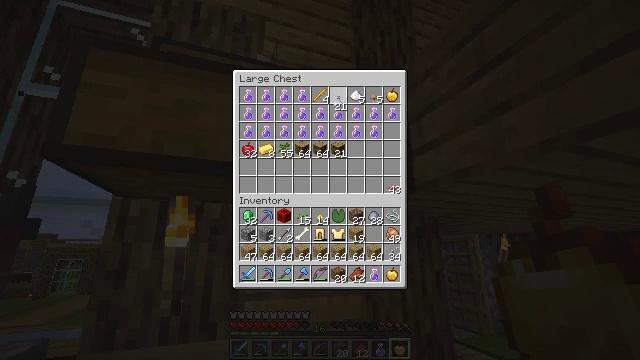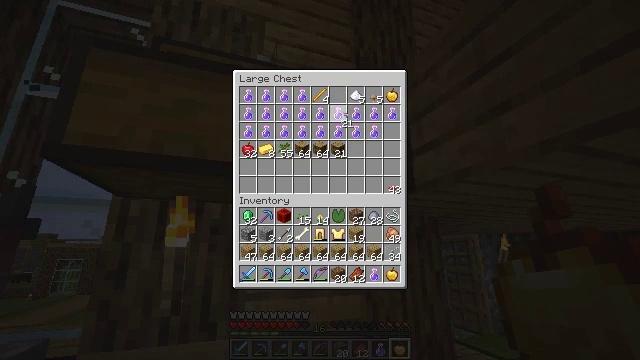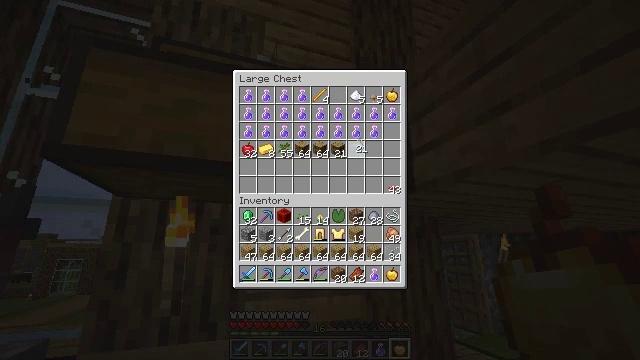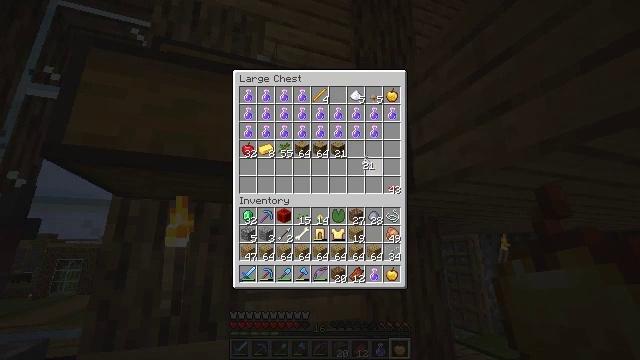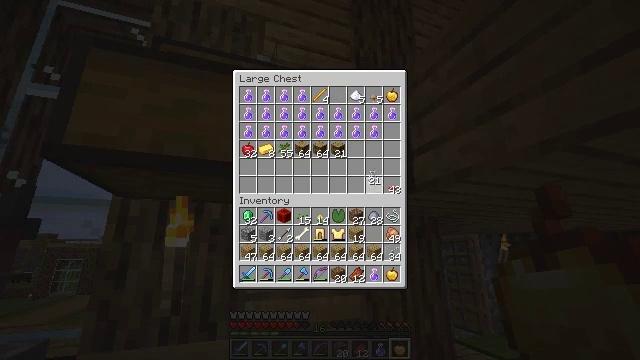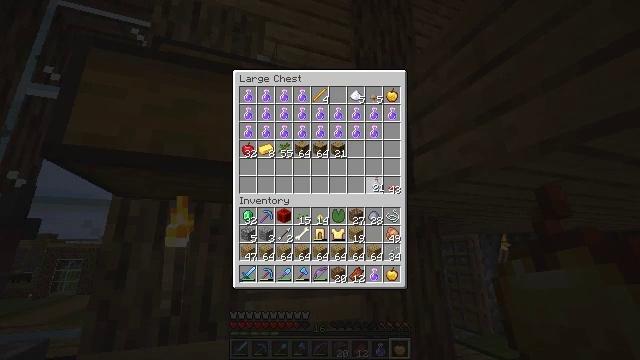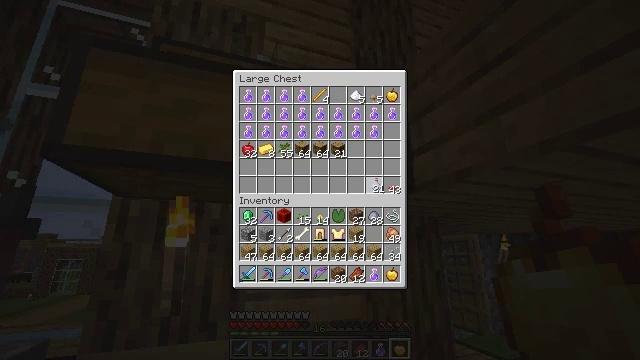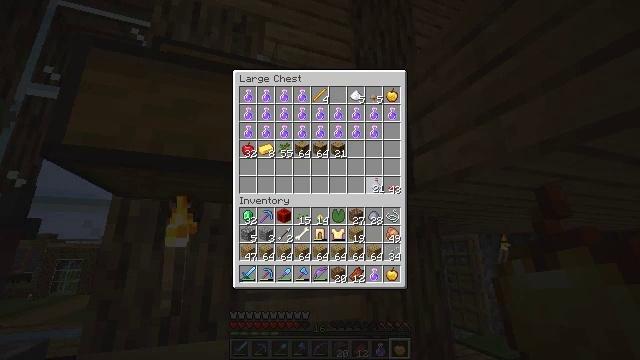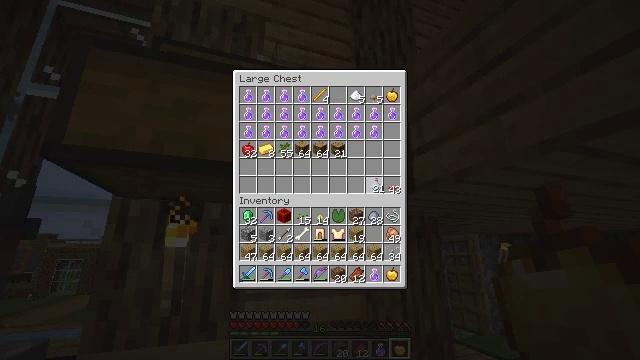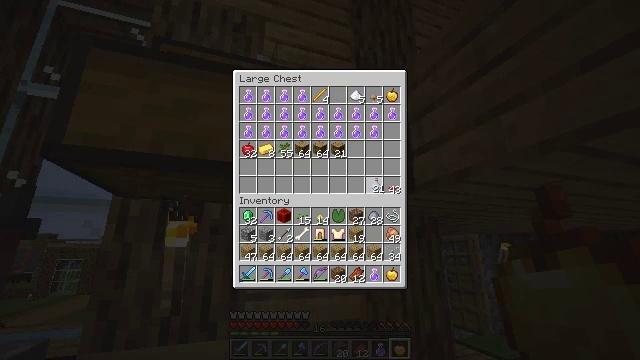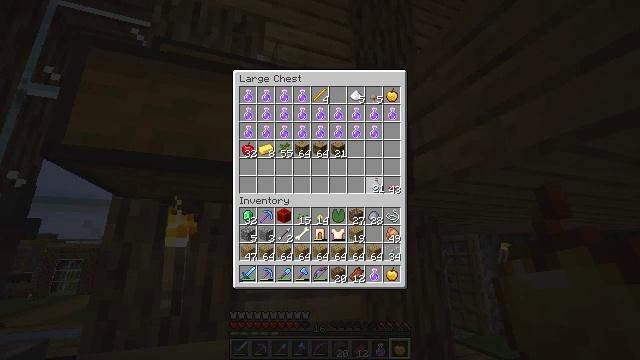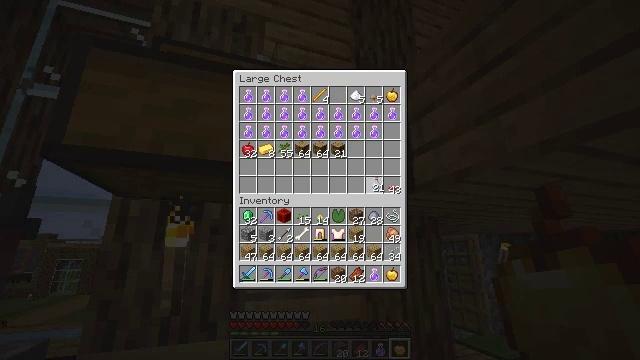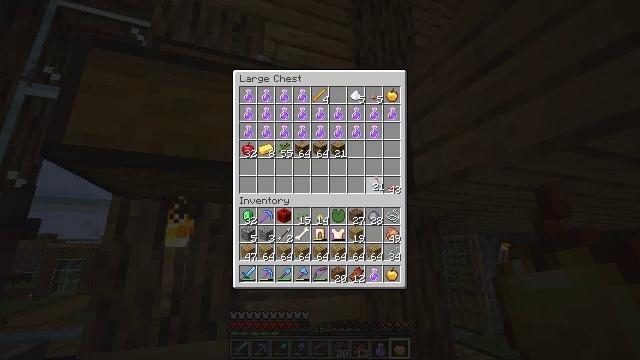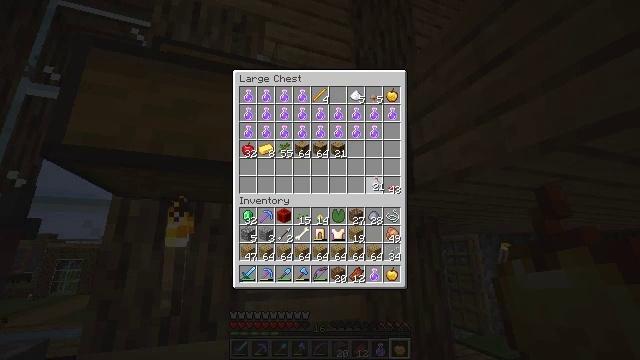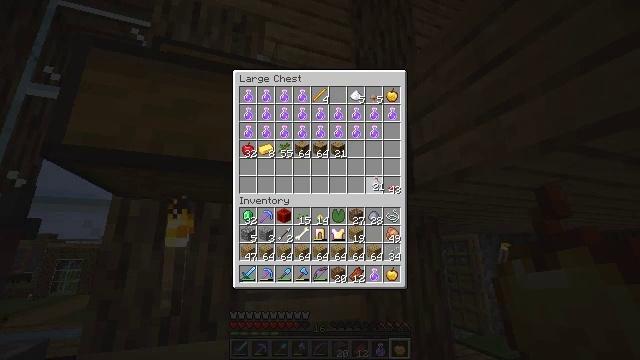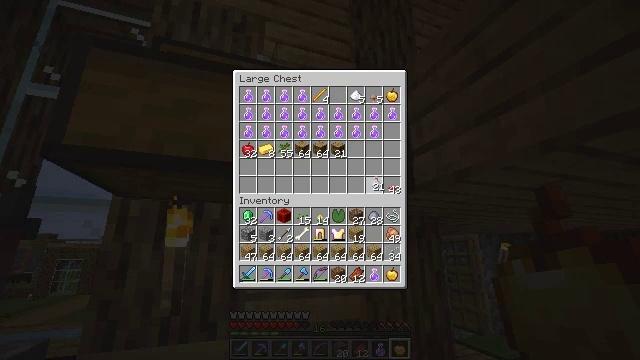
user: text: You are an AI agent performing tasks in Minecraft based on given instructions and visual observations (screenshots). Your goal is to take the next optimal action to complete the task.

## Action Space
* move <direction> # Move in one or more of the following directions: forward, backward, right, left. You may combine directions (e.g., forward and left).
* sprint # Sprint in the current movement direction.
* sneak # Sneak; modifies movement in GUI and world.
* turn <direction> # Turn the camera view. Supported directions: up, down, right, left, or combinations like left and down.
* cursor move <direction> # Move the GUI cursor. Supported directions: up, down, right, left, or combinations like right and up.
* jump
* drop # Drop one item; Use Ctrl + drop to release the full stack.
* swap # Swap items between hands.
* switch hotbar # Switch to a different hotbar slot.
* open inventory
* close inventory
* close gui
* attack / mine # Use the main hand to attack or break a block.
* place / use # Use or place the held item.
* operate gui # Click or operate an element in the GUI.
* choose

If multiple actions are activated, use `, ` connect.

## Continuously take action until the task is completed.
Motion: motion action
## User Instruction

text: Interact with the crafting table for redstone.
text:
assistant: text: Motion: cursor move right and down
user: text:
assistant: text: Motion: cursor move right and down
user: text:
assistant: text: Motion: cursor move right and down
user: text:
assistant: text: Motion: cursor move down
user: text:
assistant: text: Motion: no_op
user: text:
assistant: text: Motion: no_op
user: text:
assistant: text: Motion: no_op
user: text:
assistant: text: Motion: no_op
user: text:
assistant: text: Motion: no_op
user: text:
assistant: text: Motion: no_op
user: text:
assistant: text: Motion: no_op
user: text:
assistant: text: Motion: no_op
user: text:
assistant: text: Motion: no_op
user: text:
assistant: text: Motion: choose
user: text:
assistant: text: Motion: choose
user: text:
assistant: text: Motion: choose
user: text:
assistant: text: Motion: choose
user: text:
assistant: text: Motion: no_op
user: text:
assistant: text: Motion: no_op
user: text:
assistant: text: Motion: no_op
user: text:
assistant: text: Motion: no_op
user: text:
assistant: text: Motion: no_op
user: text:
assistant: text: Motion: no_op
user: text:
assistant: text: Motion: no_op
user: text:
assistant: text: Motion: no_op
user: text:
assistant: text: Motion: no_op
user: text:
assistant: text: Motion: no_op
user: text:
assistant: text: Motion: no_op
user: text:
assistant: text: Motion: no_op
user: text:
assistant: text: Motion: no_op